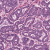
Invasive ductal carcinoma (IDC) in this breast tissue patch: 1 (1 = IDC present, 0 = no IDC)